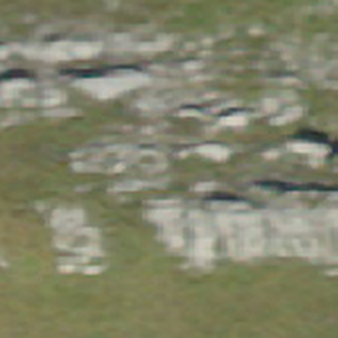
Label: bouldering_area